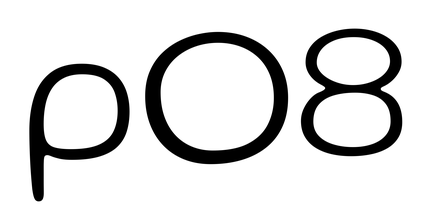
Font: Gluten_ExtraLight